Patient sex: M
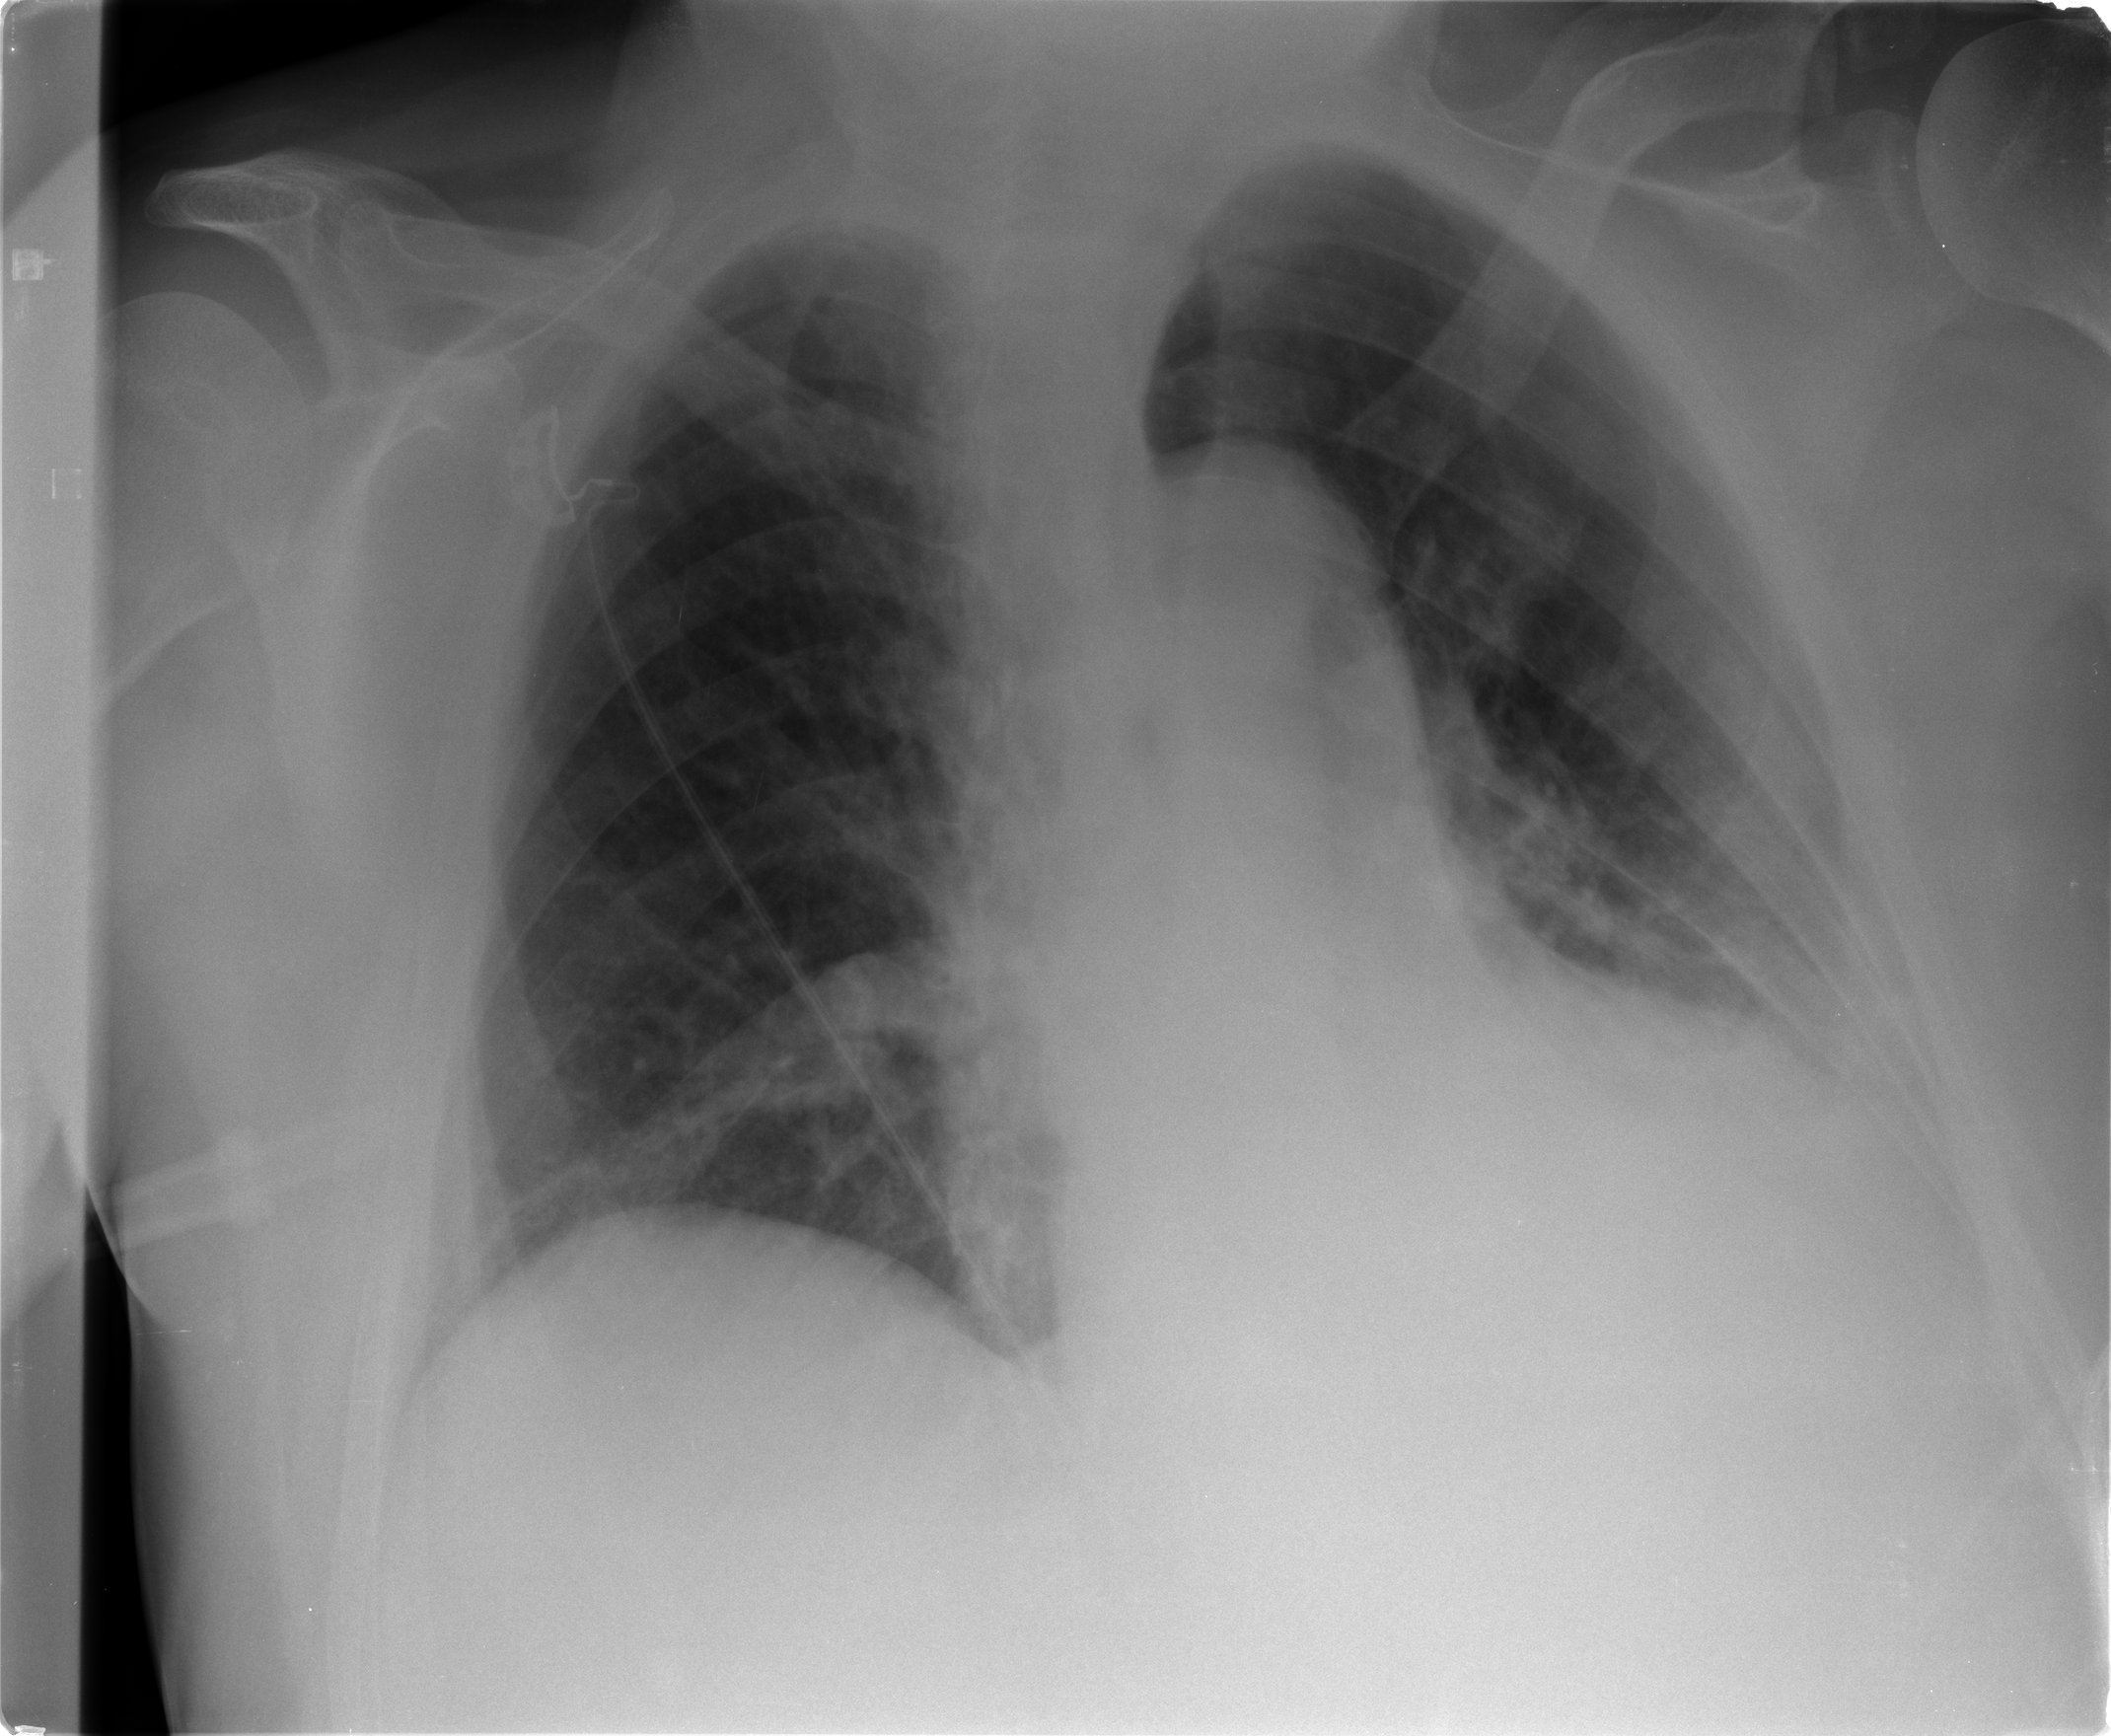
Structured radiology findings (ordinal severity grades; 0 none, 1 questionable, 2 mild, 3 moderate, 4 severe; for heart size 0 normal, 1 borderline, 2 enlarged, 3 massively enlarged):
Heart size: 2
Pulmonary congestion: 0
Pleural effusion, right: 0
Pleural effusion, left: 2
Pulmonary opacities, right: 0
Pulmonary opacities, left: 0
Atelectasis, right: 2
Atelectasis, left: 2